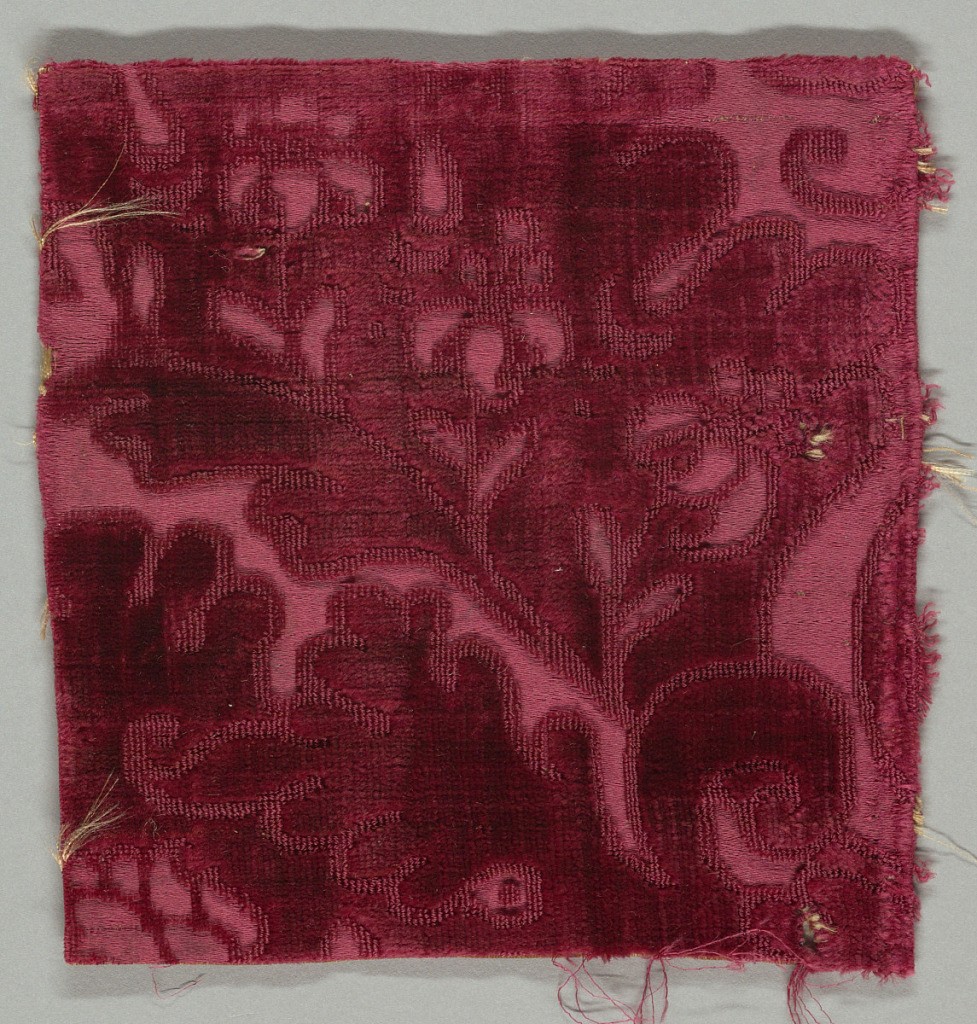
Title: Fragment
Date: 17th century
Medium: silk Technique: cut and uncut supplementary warp pile (velvet) on satin ground
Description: Fragment of red cut and uncut velvet on red satin ground. Portion of large-scale pomegranate motif.